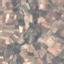
Land use / land cover class: PermanentCrop